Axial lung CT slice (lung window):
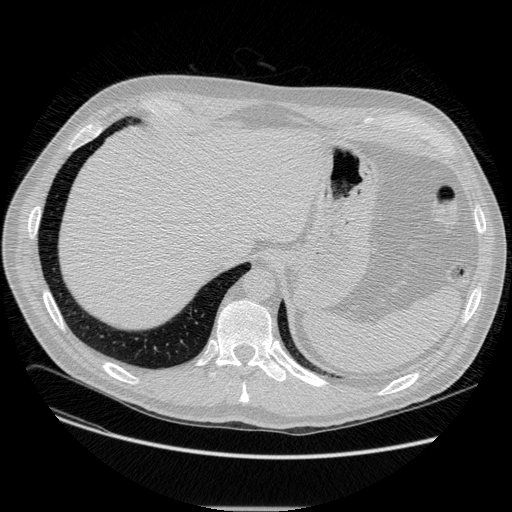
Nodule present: no